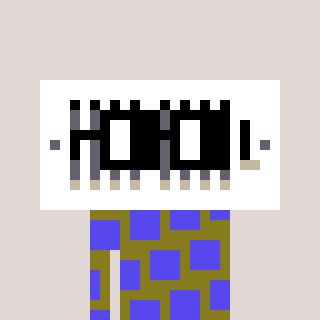
a pixel art character with square black glasses, a vent-shaped head and a gunk-colored body on a warm background